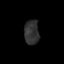
Tissue: skin
Cell type: Epithelial cells
Senescence score: 0.2622
Nuclear area (px): 357
Mean DAPI intensity: 48.661